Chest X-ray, PA view. Patient: 40 years old, sex M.
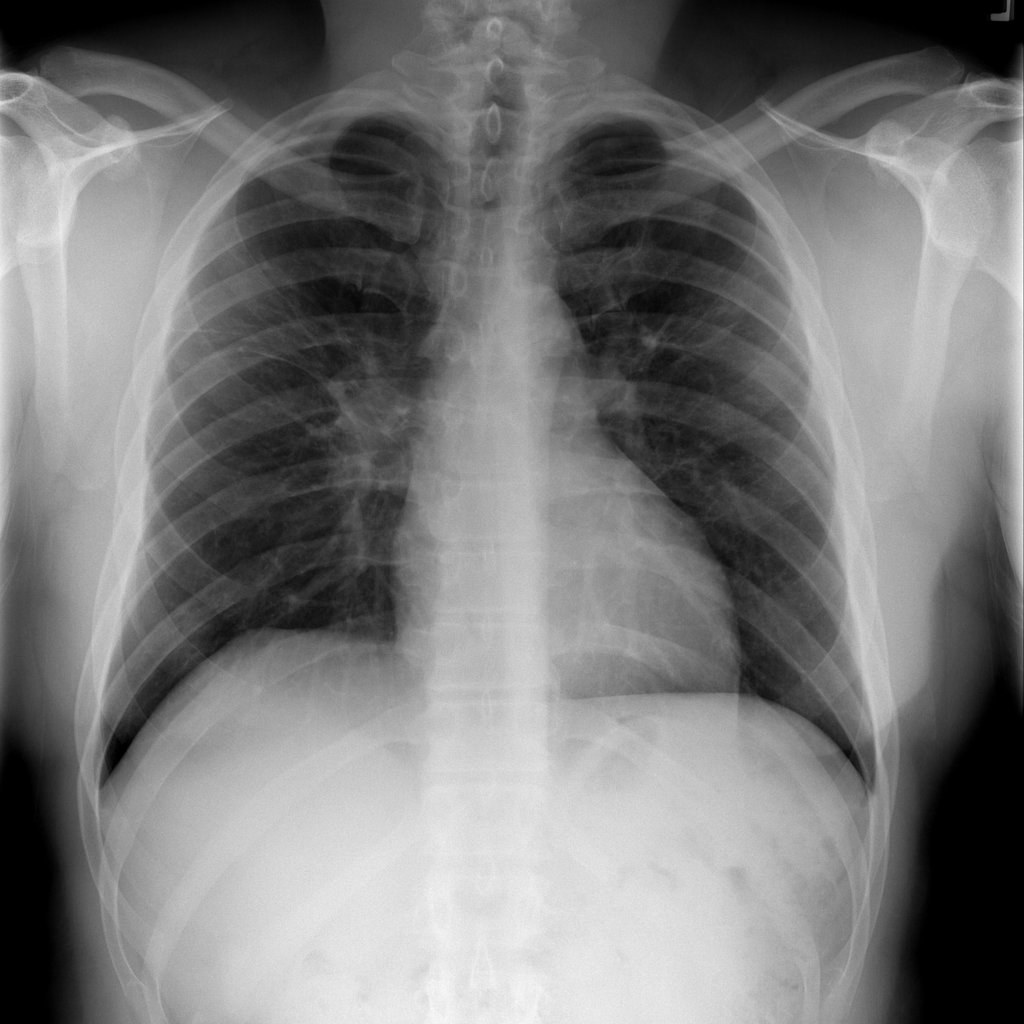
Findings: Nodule